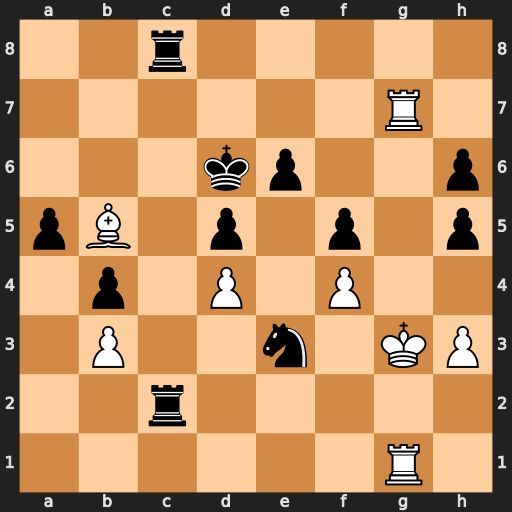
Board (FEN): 2r5/6R1/3kp2p/pB1p1p1p/1p1P1P2/1P2n1KP/2r5/6R1
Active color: w
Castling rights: -
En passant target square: -
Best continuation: Rd7#